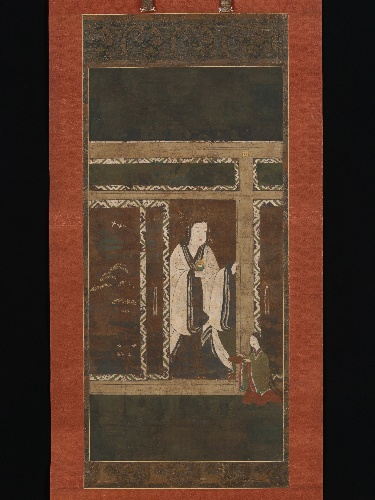
Title: 清滝権現像|Seiryū Gongen
Date: mid-14th century
Object type: Hanging scroll
Classification: Paintings
Medium: Hanging scroll; ink and color on silk
Culture: Japan
Period: Nanbokuchō period (1336–92)
Dimensions: Image: 35 13/16 × 17 5/8 in. (91 × 44.7 cm)
Overall with mounting: 68 7/8 × 24 13/16 in. (175 × 63 cm)
Overall with knobs: 68 7/8 × 25 7/8 in. (175 × 65.8 cm)
Department: Asian Art
Credit line: Mary Griggs Burke Collection, Gift of the Mary and Jackson Burke Foundation, 2015
Accession year: 2015
Repository: Metropolitan Museum of Art, New York, NY
Tags: Women|Deities